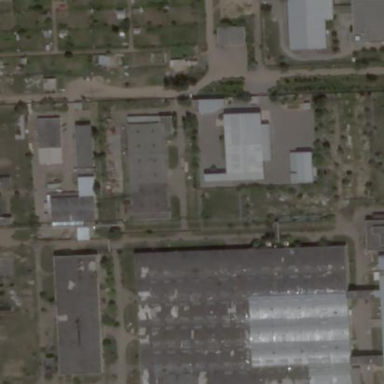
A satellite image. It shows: Industrial area.